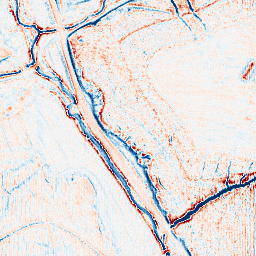
Category: edge_preserving
Decomposition family: anisotropic_diffusion
Decomposition parameters: iterations: 10
kappa: 30
gamma: 0.2
Upsampling method: fft_zeropad
Upsampling parameters: scale: 8
Upsampling scale: 8